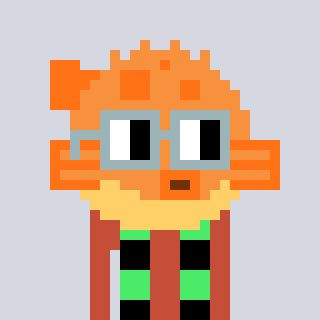
a pixel art character with square dark gray glasses, a pufferfish-shaped head and a rust-colored body on a cool background